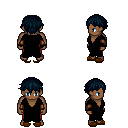
a pixel art fantasy rpg character, male body template, human, dark skin, black robe, red pants, raven short bangs hairstyle, cloth bracers, brown slippers, four views (front, back, left, right), 2x2 character sprite sheet, small pixel art, hard edges, no anti-aliasing